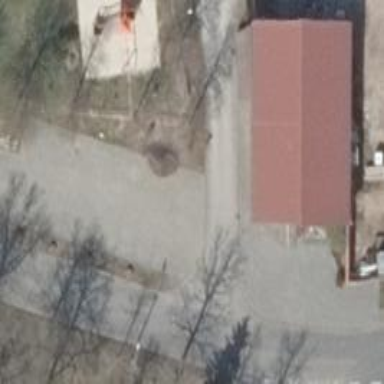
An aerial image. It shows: BBQ amenity.